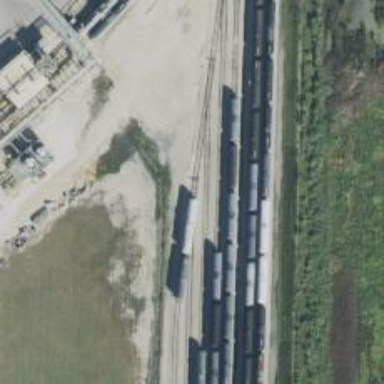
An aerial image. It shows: Railway yard used for servicing trains.